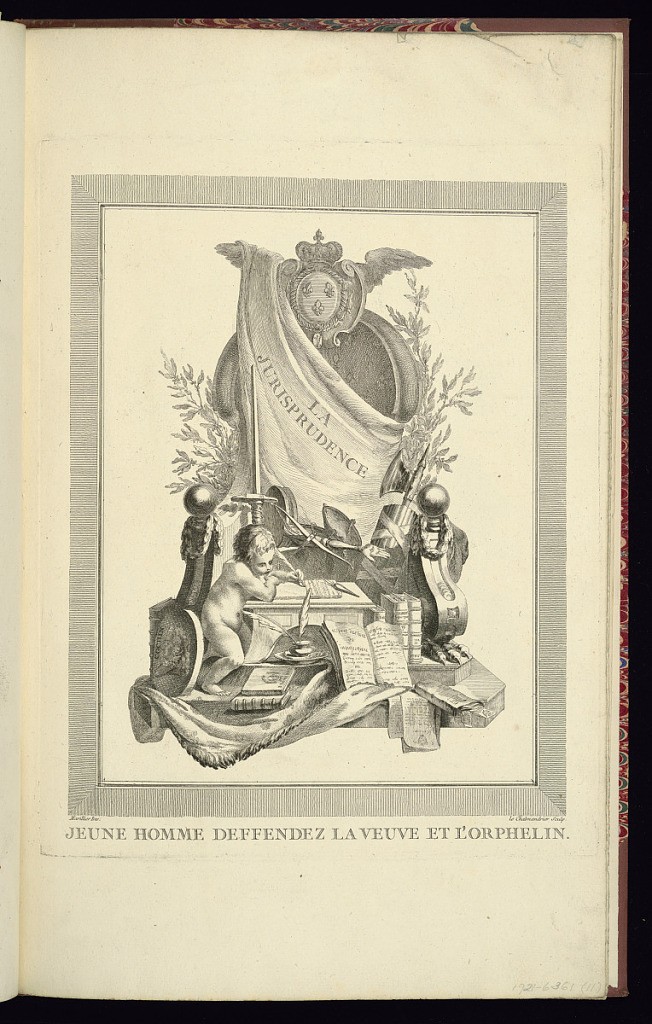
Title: LA JURISPRUDENCE
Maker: Clément Pierre Marillier, French, 1740 – 1808
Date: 1759–80
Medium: Etching and engraving on laid paper
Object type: Print
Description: Allegorical vignette representing jurisprudence from a series of twelve (including title page). The title is lettered in the center on a draped fabric across a large throne decorated with fleurs-de-lys and the French coat of arms. In the background, olive branches. In the foreground an putto is writing with a quill surrounded by arms and armor, books, papers and writing quills and ink, to the left, a roundel portrait of Cochin. Lettering below the vignette and the plate is signed.